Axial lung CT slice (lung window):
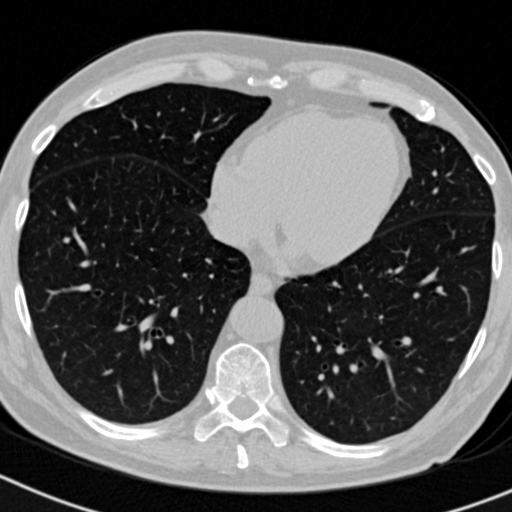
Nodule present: no